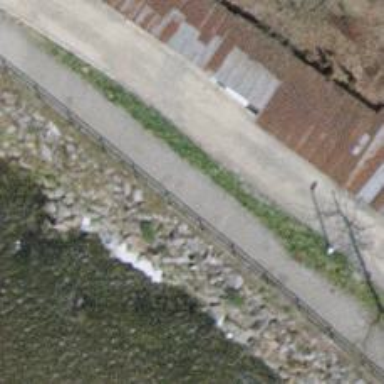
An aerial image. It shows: Asphalt cycleway.